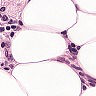
Metastatic tissue present: no